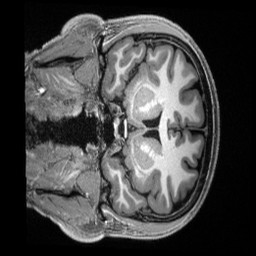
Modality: T1w
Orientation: coronal
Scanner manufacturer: siemens
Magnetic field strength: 3 T
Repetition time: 2.5 s
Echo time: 0.00231 s